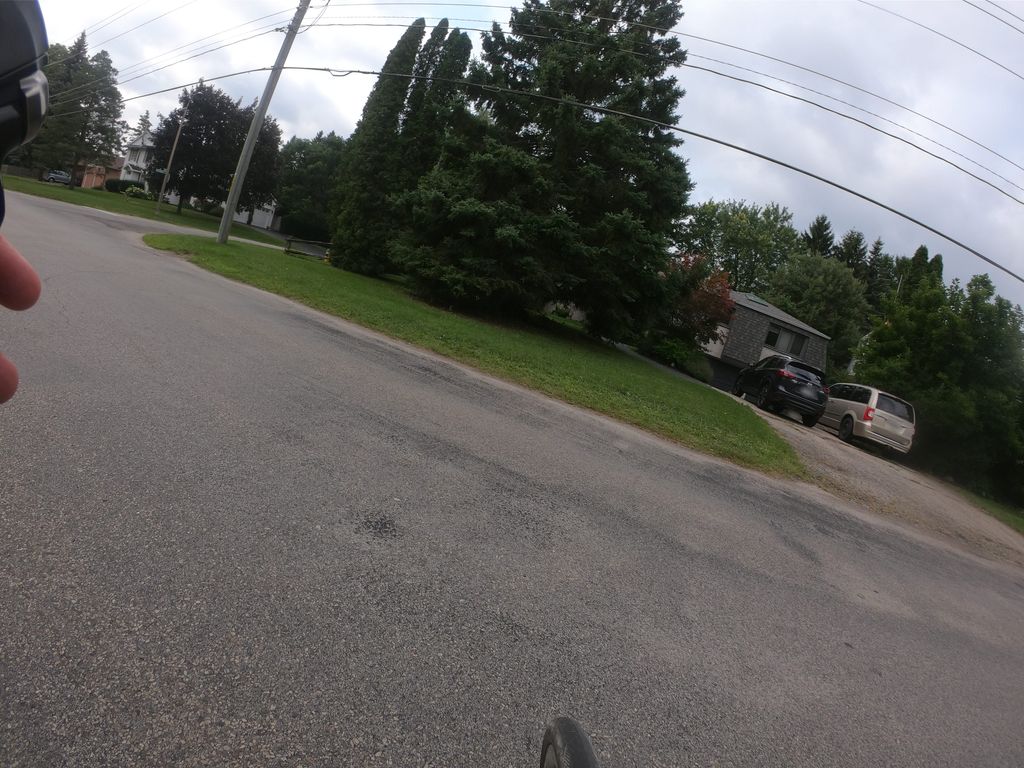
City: kitchener-waterloo